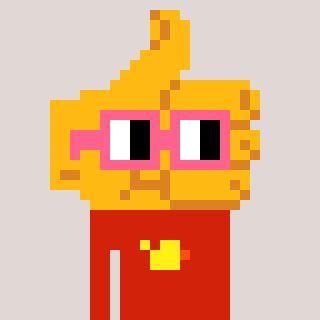
a pixel art character with square pink glasses, a thumbsup-shaped head and a red-colored body on a warm background